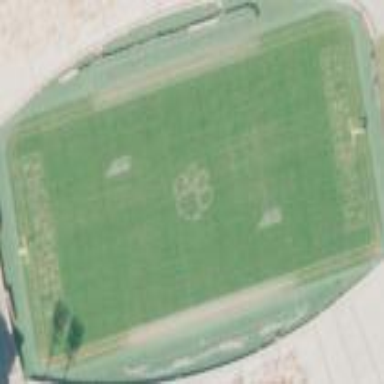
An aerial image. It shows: Pitch for American football.